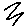
Label: zigzag